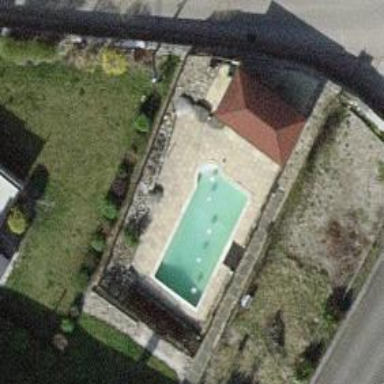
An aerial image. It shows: Outdoor swimming pool on leisure land.